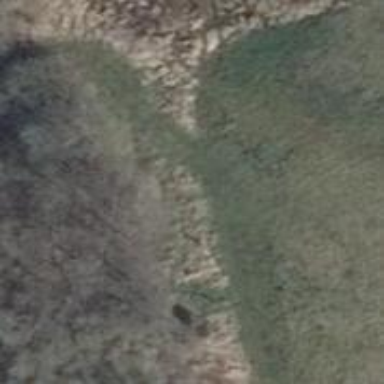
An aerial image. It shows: Grassy track with grade5 tracktype.